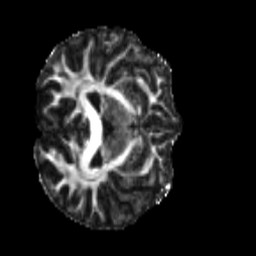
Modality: FA
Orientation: axial
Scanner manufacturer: siemens
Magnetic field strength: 3 T
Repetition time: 4 s
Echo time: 0.0594 s